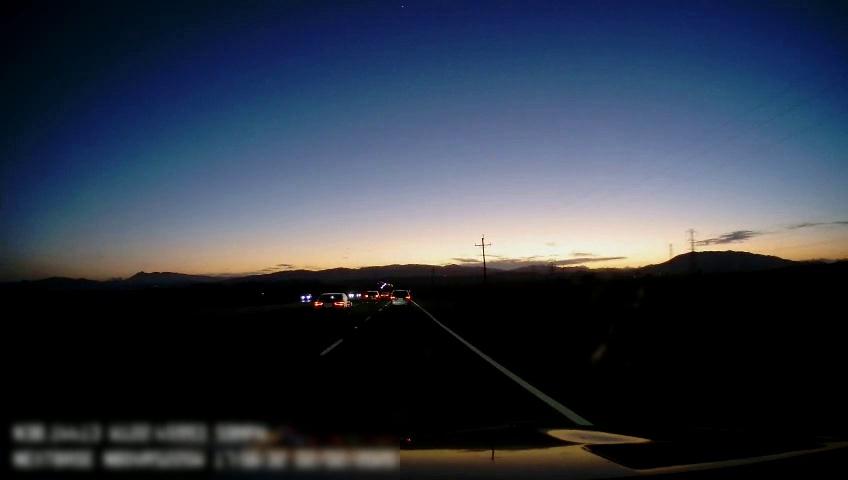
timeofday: Dusk/Dawn/Twilight
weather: Sunny
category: Drivable Space
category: Vehicles | Car
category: Vehicles | Car
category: Vehicles | Car
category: Vehicles | SUV
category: Vehicles | SUV
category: Vehicles | Car
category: Lanes | Alternate Lane
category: Lanes | Current Lane
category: Lanes | Current Lane